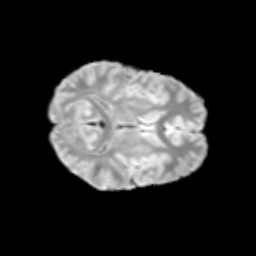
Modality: T2w
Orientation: axial
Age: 13
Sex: male
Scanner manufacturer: siemens
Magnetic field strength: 3 T
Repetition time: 3.8 s
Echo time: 0.07 s